Question: I cant get Redux Options Framework working for my plugin. I was trying to add the settings as submenu to my plugin.
I created a simplified demo plugin and could also approve this behaviour.
'''
<?php
/**
* Plugin Name: Redux sample plugin
* Plugin URI: http://URI_Of_Page_Describing_Plugin_and_Updates
* Description: A brief description of the Plugin.
* Version: The Plugin's Version Number, e.g.: 1.0
* Author: Name Of The Plugin Author
* Author URI: http://URI_Of_The_Plugin_Author
* License: A "Slug" license name e.g. GPL2
*/
require_once(plugin_dir_path(__FILE__) . 'inc/admin/admin-init.php');
function redux_sample_plugin_log() {
}
function createSettingsMenue() {
$pluginSlug = 'redux_sample_plugin';
//create new top-level menu
add_menu_page('Redux Sample Plugin'),
'Redux Sample Plugin',
'administrator',
$pluginSlug . '_log',
'LogMenu'
);
/*add_submenu_page( $pluginSlug . '_log',
null,
'Im a silly dummy entry',
'administrator',
'dummy',
'__return_null' );*/
}
add_action( 'admin_menu', 'createSettingsMenue', 9 );
'''
I changed the config to this:
'''
...
'page_slug' => 'my_plugin_settings',
'page_title' => 'Settings'
'menu_type' => 'submenu',
'page_parent' => 'redux_sample_plugin_log',
...
'''
The Menu is not shown with the code above (case 1 illustration). If you comment in the submenu function call the redux options are shown properely (case 2 illustration). I spent a lot of time but can't get it working. I was that sure it must be a bug that I opened a case at the github issue tracker (#1745) and also provided some additional details. They said I'm likely doing it wrong.
Can somebody help me out?
//Edit
Added screenshot for both cases

//Edit
This behaviour is fixed in Redux 3.3.9.35. No need for adding another page as workaround any more.
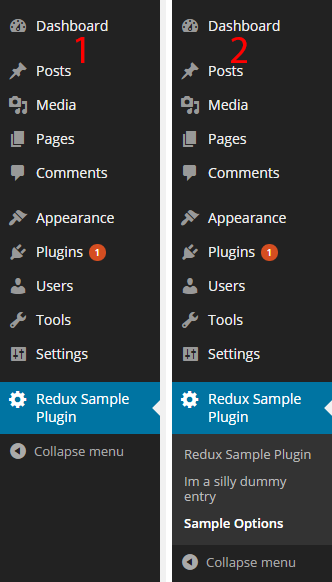
Answer: This behaviour is fixed in Redux 3.3.9.35. No need for adding another page as workaround any more.